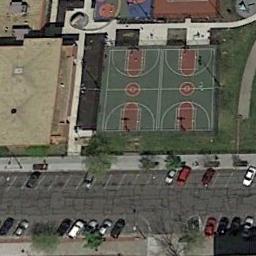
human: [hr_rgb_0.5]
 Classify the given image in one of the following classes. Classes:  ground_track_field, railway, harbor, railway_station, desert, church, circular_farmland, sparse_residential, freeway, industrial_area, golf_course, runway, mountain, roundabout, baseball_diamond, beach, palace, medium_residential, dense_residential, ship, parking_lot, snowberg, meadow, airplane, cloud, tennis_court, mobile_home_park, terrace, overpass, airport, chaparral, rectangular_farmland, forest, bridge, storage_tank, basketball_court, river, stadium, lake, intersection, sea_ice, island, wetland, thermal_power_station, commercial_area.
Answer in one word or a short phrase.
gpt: basketball_court